Question: What I am trying to do is add an item to an order. and I want it to pass the OrderID from the previous screen to the new screen (which I have achieved and you can see below) however the user still has to press the + arrow on the details picker and select it. I want to remove this and just do it automatically... any tips:

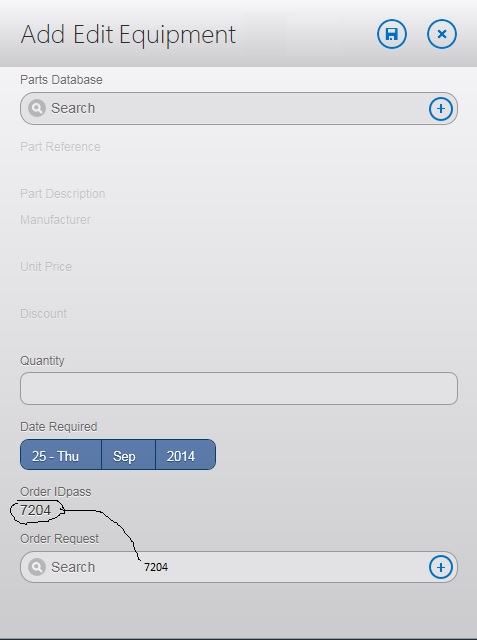
Answer: Alternatively, you could query the database in the screen created method for the order that is passed in when the screen is shown.
'''
myapp.AddEditEquipment.created = function (screen) {
//Whatever other initializing you have to do
myapp.activeDataWorkspace.ApplicationData.Equipment_SingleOrDefault(screen.OrderIDPass)
.execute().then(function (result) {
screen.OrderRequest = result;
});
}
'''